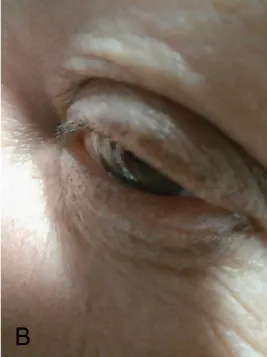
Eyelashes regrowth.
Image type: medical_photograph (skin_photograph)